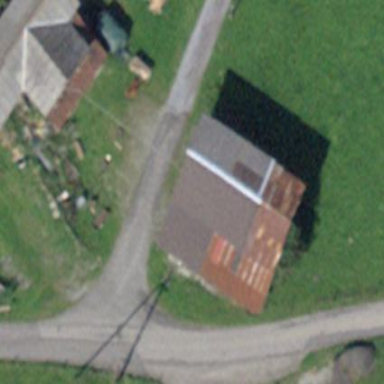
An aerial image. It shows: Rural barn.